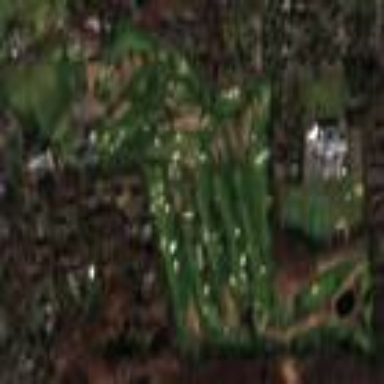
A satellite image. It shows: Golf course surrounded by greenery.